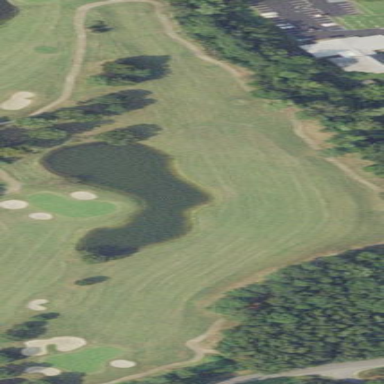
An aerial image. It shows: Area of rough grass used for golf.